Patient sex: M
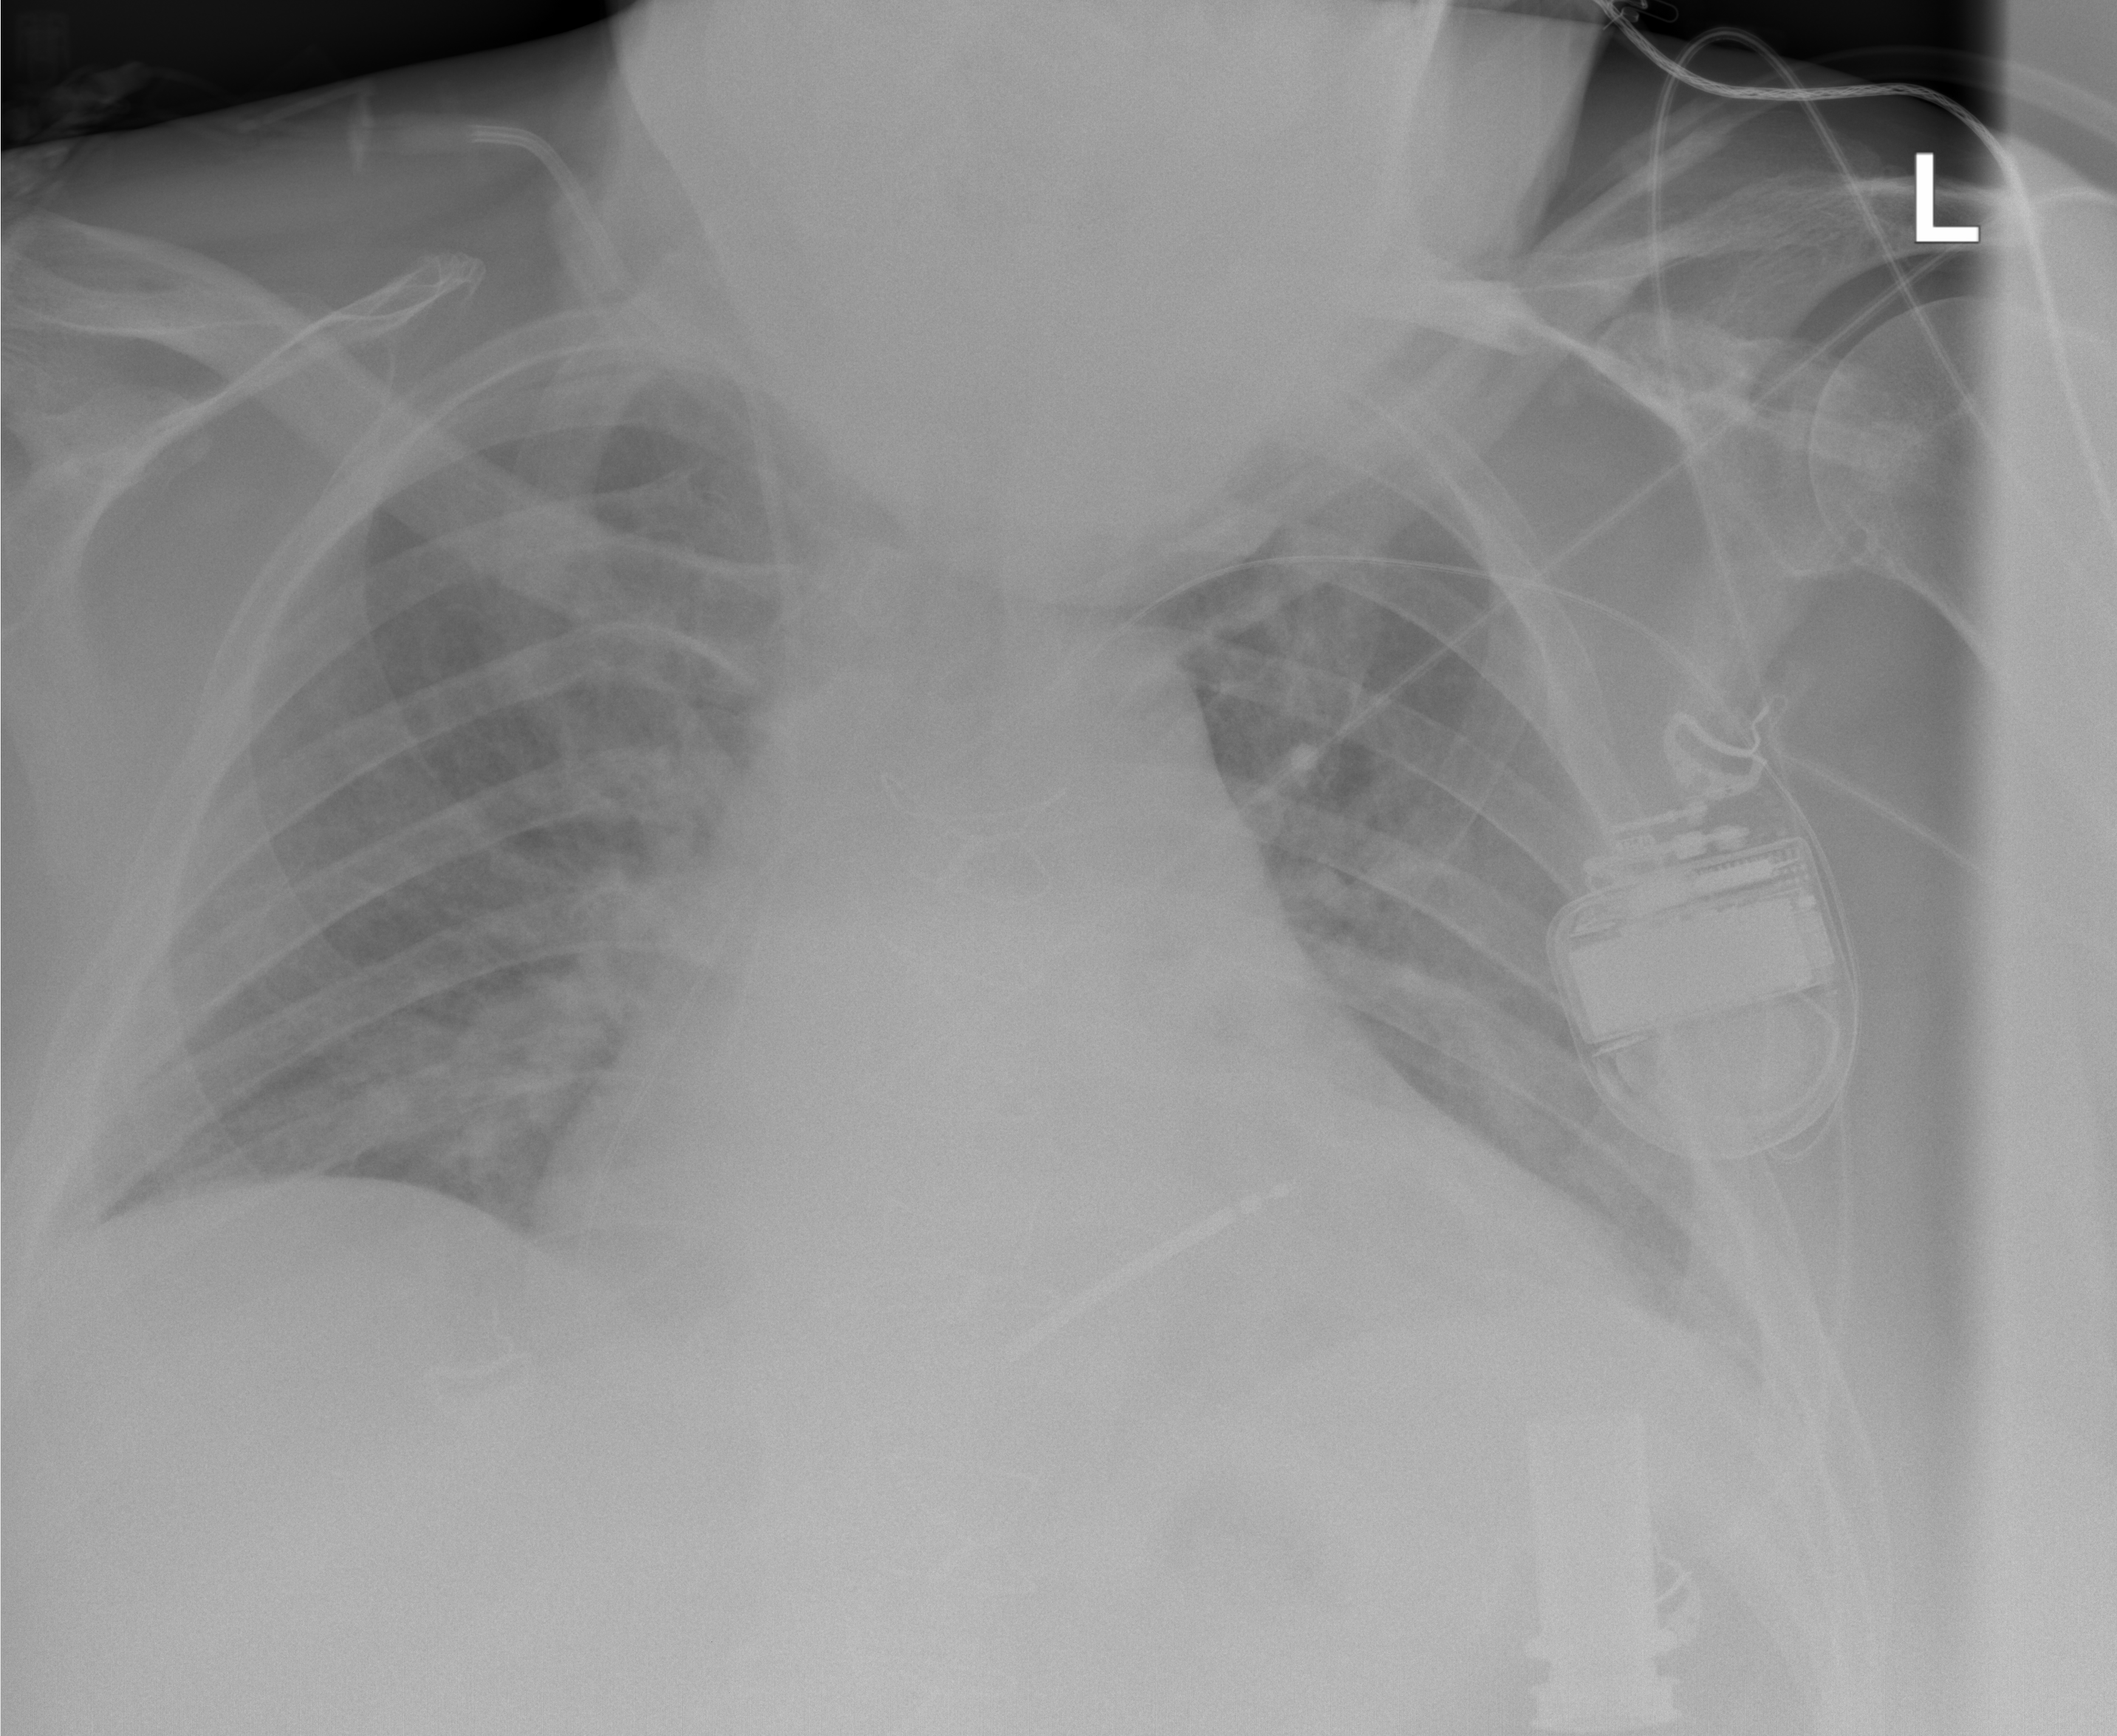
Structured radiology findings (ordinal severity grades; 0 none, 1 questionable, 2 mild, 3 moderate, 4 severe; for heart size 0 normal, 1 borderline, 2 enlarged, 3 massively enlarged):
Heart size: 2
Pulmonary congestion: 1
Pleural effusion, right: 0
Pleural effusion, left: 0
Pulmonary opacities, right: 0
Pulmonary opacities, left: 0
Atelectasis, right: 0
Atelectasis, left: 1